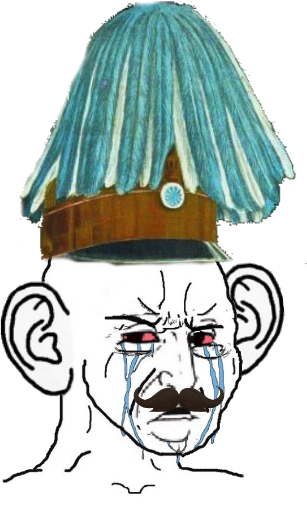
Label: 5_Crying_Wojak